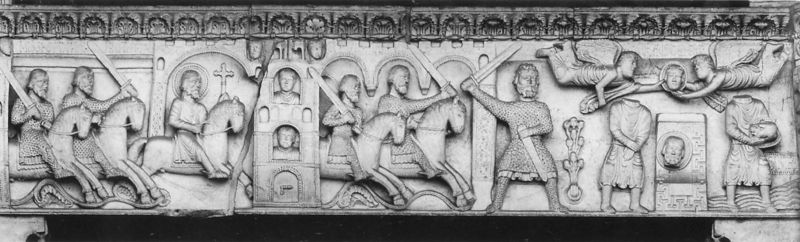
Titel: Fidenza, Dom
Standort: Fidenza, Dom S. Donnino (EU - I - Emilia-Romagna)
Schlagwörter: blätter, kampf, kopf, wasser, enthauptet, enthauptung, pferd, pferde, reiter, turm, engel, relief, schlacht, kreuz, schwert, schwerter, ritter, heiliger, kreuzzug, kopflos, kettenhemd, spätmittelalter, bildfeld, abgetrennter kopf, miles christianus